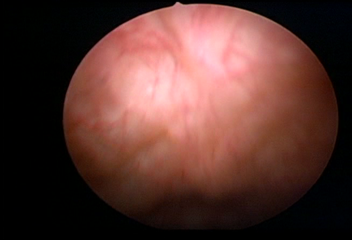
Modality: WLC
Class: Normal mucosa
Bladder cancer association: No